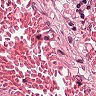
Metastatic tissue present: no